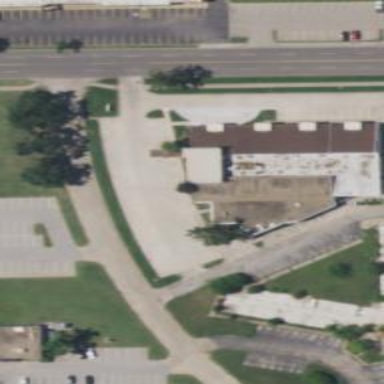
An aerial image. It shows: Clinic building.